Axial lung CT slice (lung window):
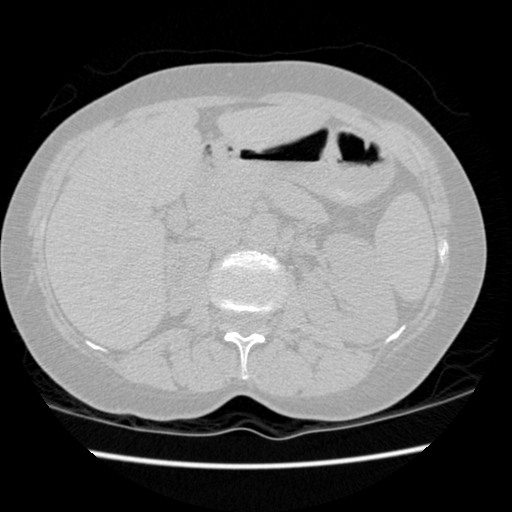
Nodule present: no